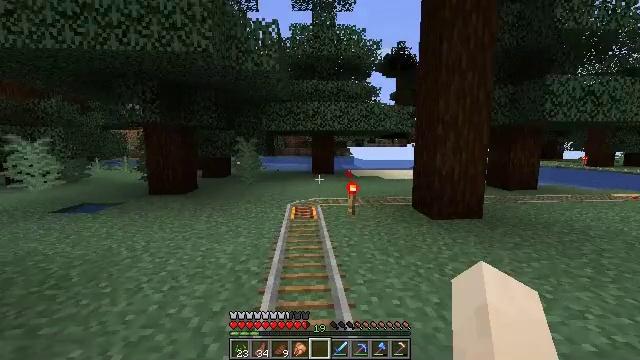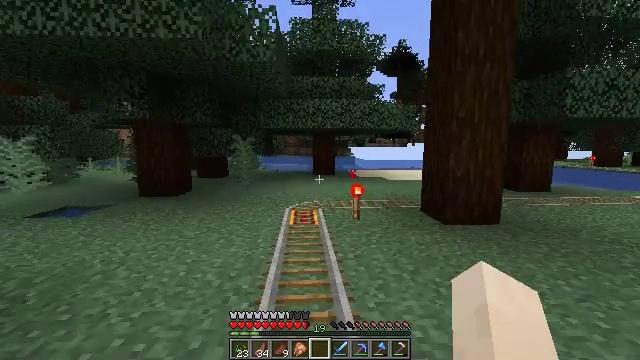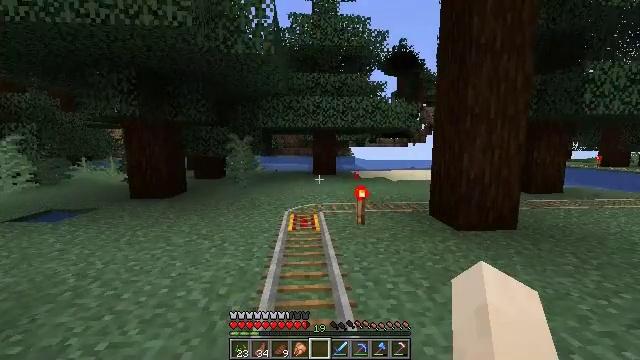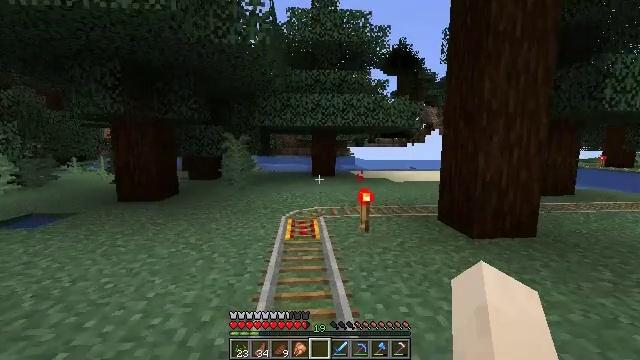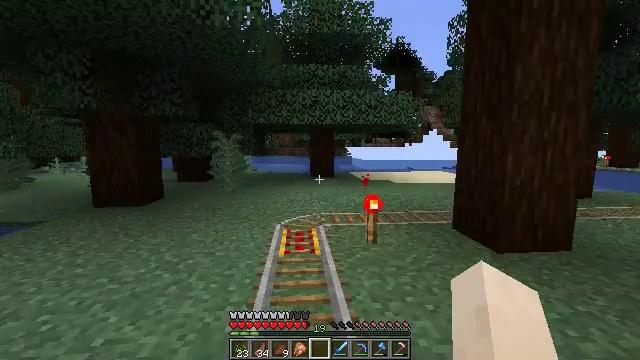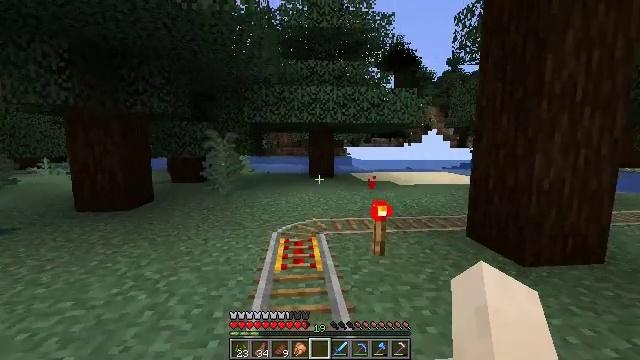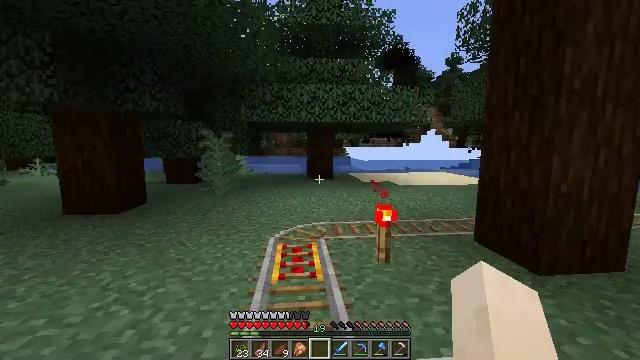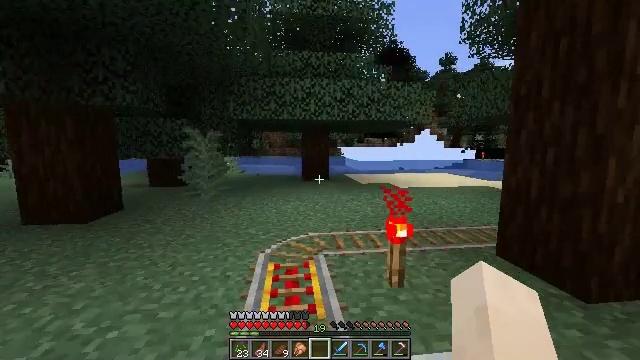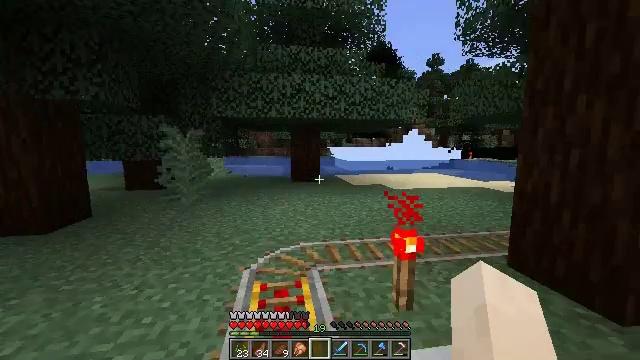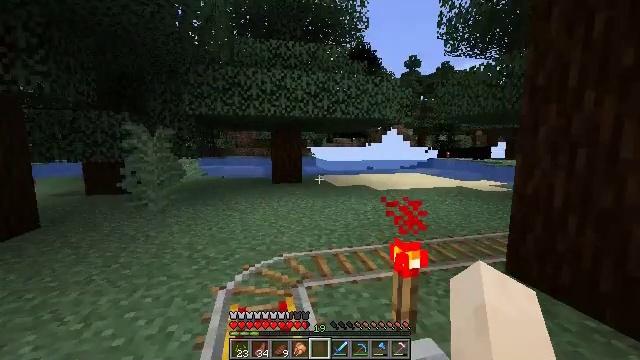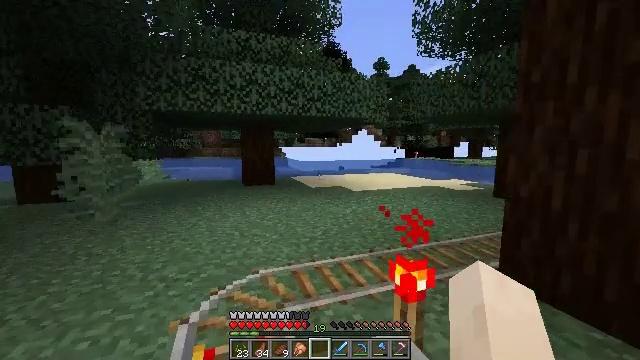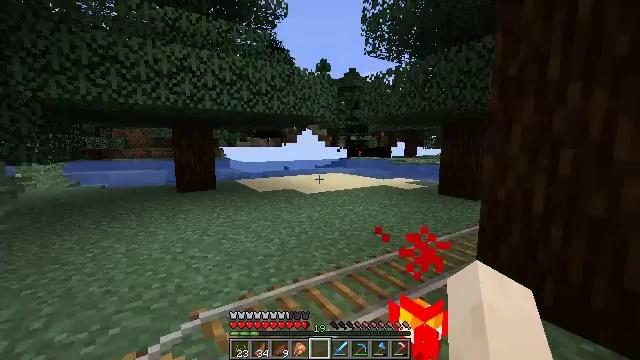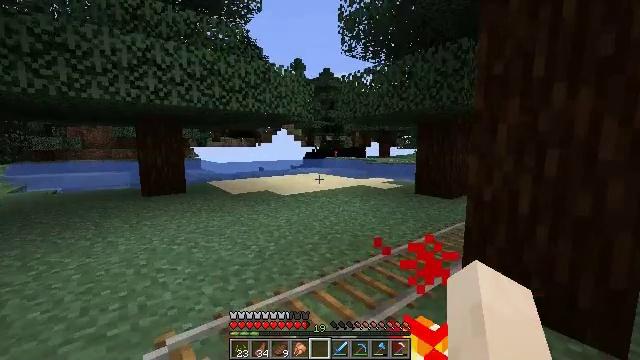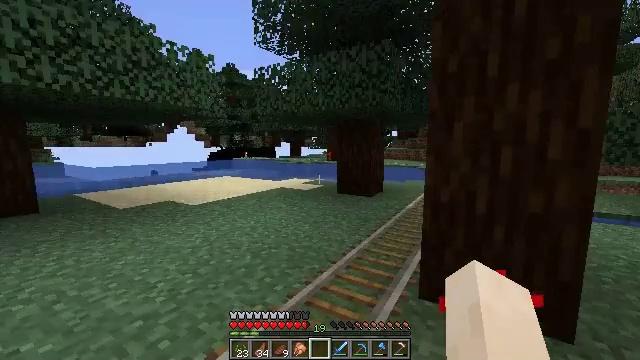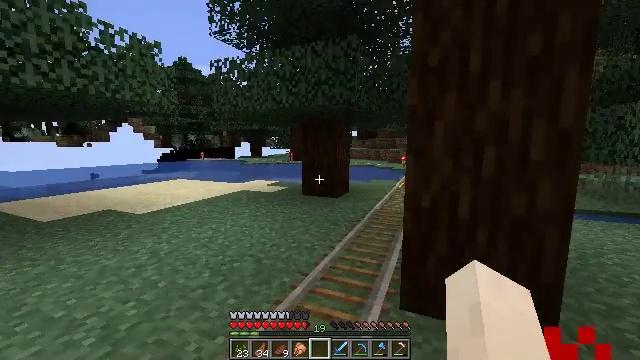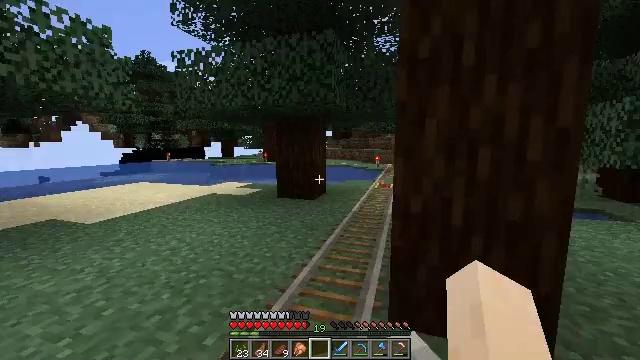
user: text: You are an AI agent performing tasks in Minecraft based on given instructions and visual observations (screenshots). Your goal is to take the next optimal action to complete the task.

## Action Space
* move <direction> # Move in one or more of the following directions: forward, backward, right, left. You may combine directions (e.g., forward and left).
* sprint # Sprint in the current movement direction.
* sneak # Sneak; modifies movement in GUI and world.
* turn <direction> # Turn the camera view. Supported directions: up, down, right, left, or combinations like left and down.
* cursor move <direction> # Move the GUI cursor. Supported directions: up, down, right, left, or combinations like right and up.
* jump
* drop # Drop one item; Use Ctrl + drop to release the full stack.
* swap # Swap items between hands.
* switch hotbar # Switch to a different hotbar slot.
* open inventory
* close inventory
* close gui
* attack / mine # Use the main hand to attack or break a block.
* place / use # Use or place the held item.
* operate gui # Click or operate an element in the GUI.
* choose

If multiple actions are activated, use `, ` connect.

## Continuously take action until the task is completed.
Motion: motion action
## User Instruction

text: Collect wheat crops.
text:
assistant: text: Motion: no_op
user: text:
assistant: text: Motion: no_op
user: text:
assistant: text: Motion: no_op
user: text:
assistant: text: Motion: no_op
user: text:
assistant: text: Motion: no_op
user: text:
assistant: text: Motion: no_op
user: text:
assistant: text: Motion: turn right
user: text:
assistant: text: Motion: turn right
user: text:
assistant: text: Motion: turn right
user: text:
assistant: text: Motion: turn right
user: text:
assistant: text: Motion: turn right
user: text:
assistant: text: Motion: turn right
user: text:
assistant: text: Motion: turn right
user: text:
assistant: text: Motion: turn right
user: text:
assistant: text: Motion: turn right
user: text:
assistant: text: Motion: turn right
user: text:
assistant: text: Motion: turn right
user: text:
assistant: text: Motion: turn right
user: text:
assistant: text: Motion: no_op
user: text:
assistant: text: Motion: turn right
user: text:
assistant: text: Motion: no_op
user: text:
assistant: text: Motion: no_op
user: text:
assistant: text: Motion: no_op
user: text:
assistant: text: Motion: no_op
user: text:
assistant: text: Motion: no_op
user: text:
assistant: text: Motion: no_op
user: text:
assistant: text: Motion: no_op
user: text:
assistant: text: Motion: no_op
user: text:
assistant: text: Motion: no_op
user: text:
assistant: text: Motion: no_op